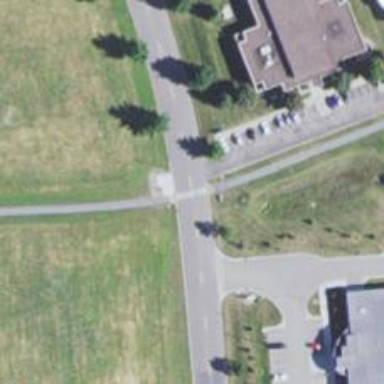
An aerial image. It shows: Crossing on the cycleway.